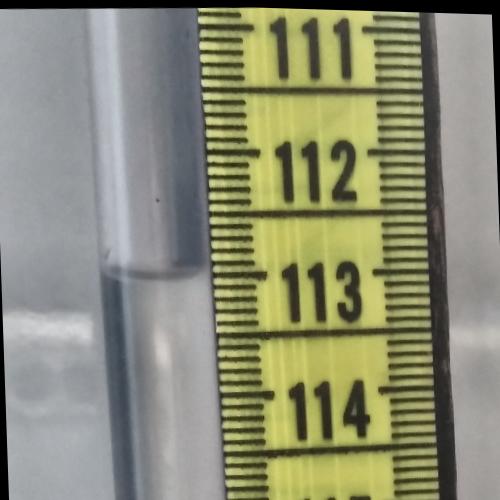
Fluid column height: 113.0 cm